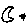
Label: moon